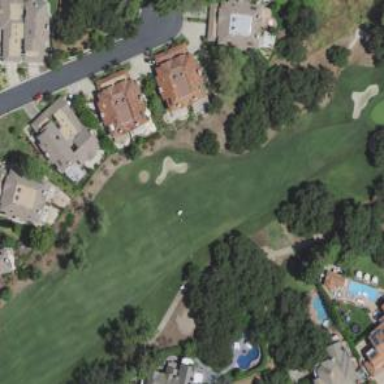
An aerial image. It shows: Golf fairway surrounded by grass.